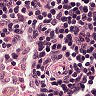
Metastatic tissue present: no